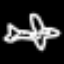
Label: airplane